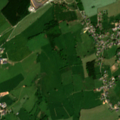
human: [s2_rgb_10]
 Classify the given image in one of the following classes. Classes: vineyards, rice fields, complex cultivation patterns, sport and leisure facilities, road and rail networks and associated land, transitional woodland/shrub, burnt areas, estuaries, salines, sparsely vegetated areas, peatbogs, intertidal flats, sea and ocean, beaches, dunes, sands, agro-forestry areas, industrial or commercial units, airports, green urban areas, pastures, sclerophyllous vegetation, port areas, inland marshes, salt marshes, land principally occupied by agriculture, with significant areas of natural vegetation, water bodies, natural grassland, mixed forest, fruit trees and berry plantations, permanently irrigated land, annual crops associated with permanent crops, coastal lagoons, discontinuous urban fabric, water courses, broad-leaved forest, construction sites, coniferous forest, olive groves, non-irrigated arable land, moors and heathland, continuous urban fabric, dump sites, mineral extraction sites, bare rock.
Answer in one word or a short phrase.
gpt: discontinuous urban fabric, sport and leisure facilities, pastures, coniferous forest